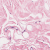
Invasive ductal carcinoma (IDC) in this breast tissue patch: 0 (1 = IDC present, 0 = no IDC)